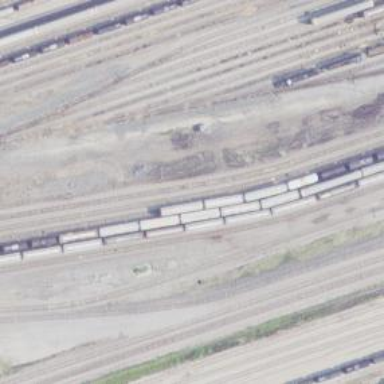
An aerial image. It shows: Railway yard in service.